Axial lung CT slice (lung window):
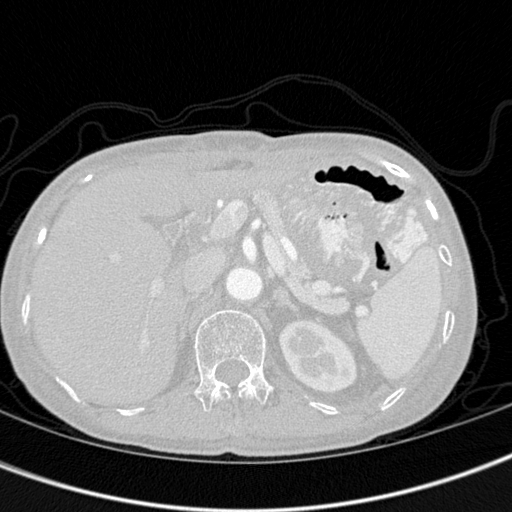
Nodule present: no